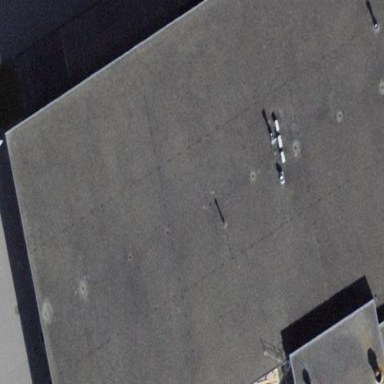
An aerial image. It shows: Building with flat roof.